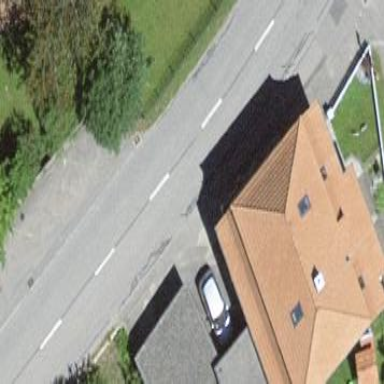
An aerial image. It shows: Residential building.